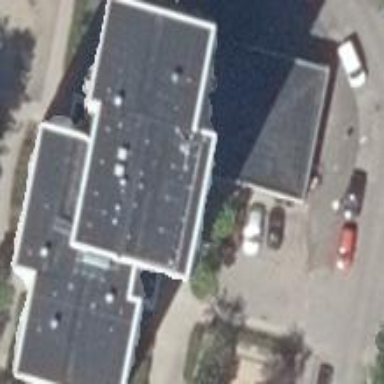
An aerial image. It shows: Green apartment building with flat roof.